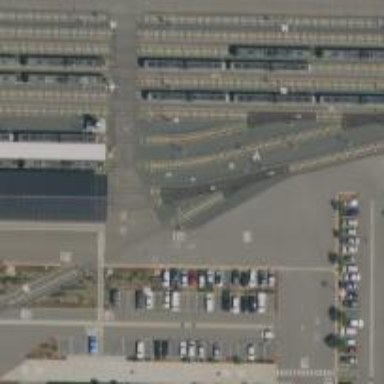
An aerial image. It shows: Light rail yard with electrified contact lines.